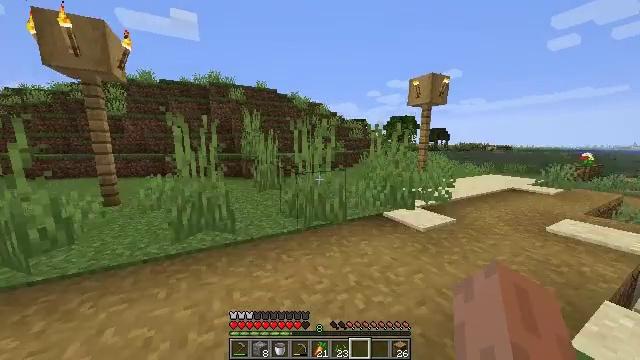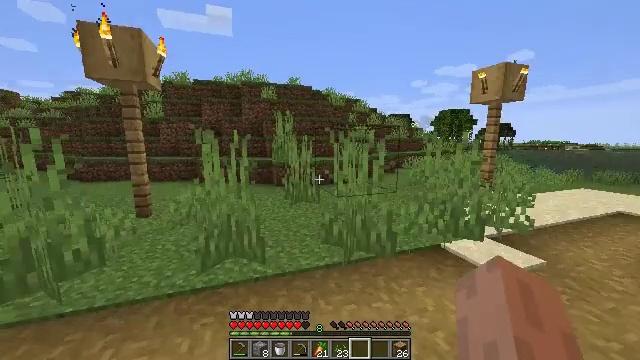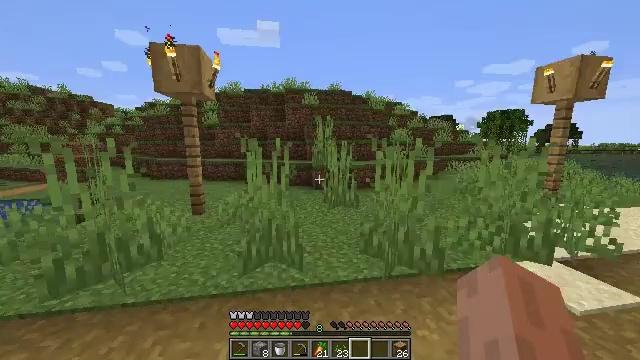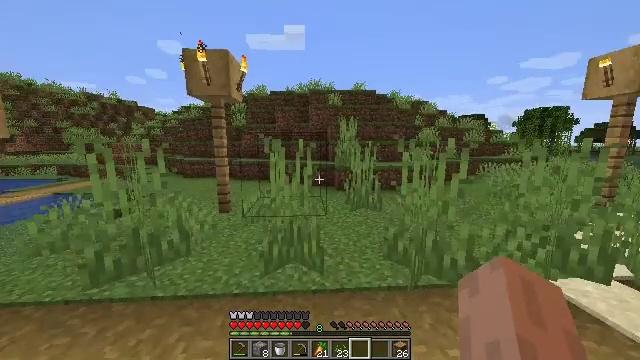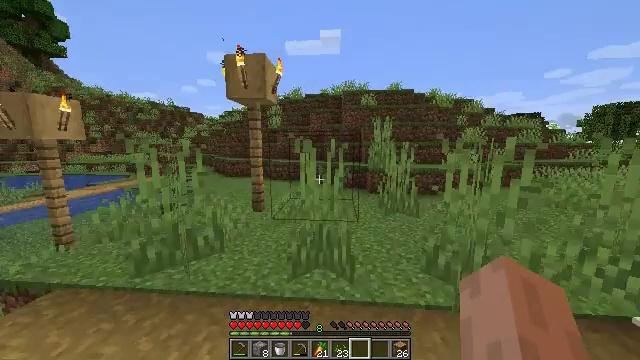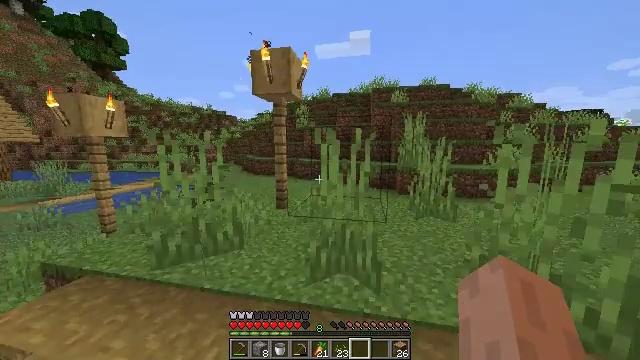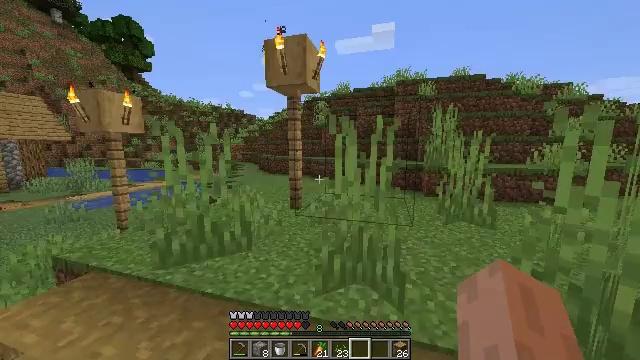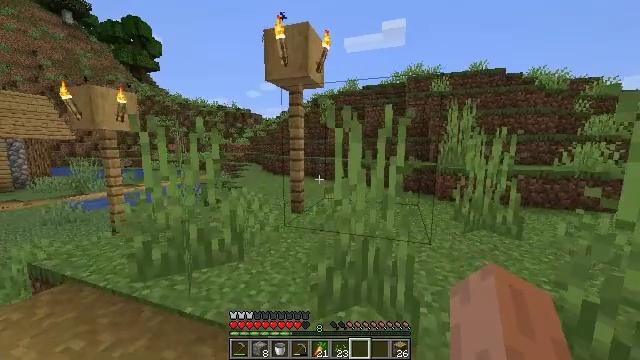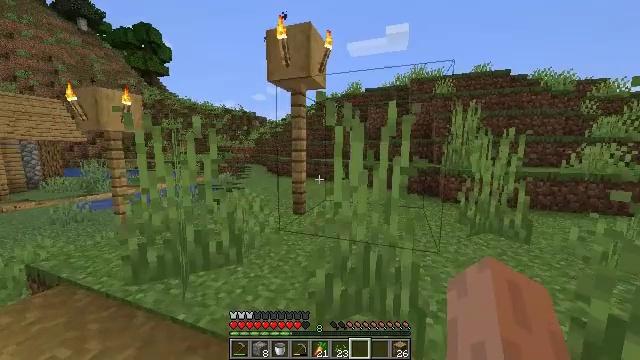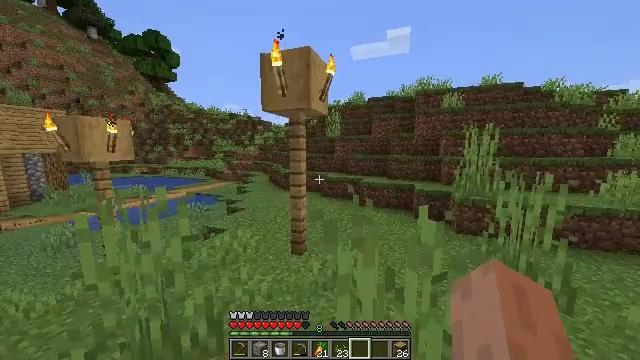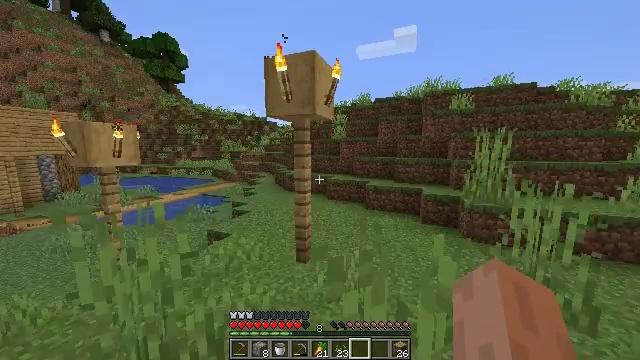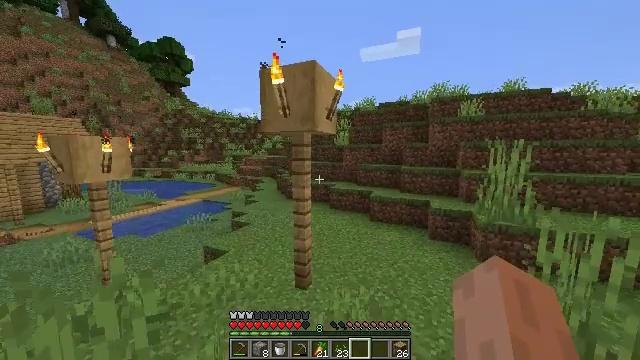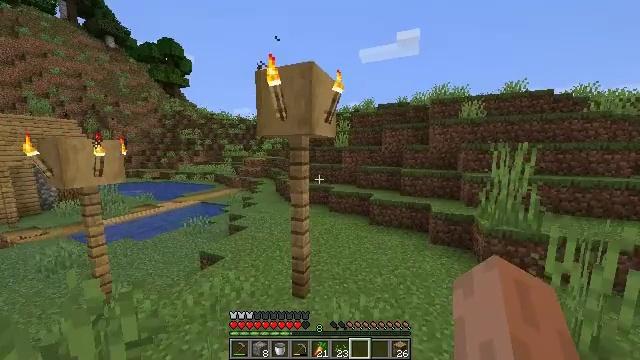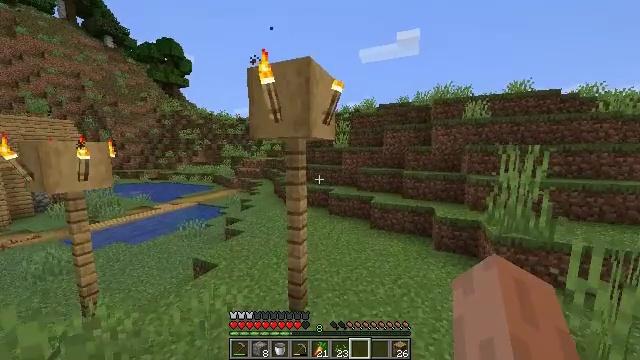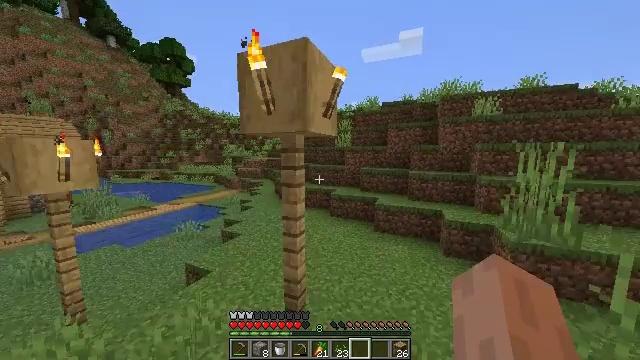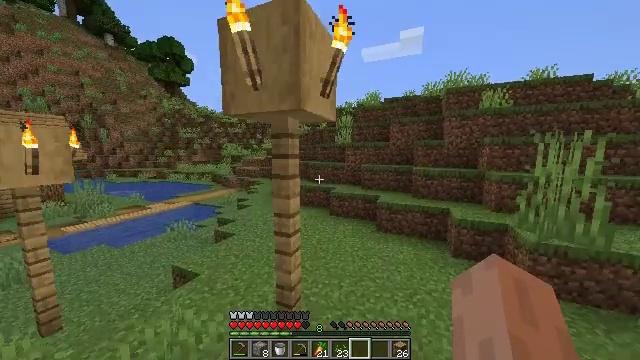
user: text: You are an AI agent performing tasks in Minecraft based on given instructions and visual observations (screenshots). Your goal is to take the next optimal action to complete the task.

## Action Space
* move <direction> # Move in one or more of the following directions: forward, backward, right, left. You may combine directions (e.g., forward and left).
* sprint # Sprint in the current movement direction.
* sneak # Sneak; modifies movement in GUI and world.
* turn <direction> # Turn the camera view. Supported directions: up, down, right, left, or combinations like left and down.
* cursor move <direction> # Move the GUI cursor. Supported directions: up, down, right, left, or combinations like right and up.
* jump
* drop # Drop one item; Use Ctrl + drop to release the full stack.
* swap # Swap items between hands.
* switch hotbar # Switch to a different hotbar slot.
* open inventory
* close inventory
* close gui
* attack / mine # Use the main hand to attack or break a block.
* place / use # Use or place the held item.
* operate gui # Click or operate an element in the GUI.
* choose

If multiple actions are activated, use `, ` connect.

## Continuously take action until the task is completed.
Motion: motion action
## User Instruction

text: Reclaim bookshelf materials.
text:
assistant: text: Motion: move forward, sprint, turn left, jump
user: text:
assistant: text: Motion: move forward, sprint, turn left, jump
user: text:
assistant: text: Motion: move forward, sprint, turn left, jump
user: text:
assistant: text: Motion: move forward, sprint, turn left, jump
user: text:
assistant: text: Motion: move forward, sprint, turn left, jump
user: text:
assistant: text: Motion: move forward, sprint, turn left, jump
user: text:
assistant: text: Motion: move forward, sprint, turn left, jump
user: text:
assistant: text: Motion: move forward, sprint, turn left, jump
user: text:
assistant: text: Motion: move forward, sprint
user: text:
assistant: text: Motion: move forward, sprint, turn left
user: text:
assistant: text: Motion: move forward, sprint
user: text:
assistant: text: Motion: move forward, sprint
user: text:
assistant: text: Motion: move forward, sprint
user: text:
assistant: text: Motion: move forward, sprint
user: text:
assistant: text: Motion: move forward, sprint
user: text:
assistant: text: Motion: move forward, sprint
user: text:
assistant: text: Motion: move forward, sprint, turn right
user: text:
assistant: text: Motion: move forward, sprint, turn right
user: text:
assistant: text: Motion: move forward, sprint, turn right
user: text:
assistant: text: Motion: move forward, sprint, turn right
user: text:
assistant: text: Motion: move forward, sprint, turn right
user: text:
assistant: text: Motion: move forward, sprint, turn right
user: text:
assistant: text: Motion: move forward, sprint, turn right
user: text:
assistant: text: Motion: move forward, sprint, turn right
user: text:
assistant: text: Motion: move forward, sprint, turn right
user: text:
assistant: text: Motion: move forward, sprint, turn right
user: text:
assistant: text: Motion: move forward, sprint, turn right
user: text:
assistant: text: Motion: move forward, sprint, turn right, jump
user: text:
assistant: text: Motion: move forward, sprint, turn right, jump
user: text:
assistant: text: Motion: move forward, sprint, turn right, jump